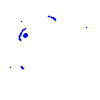
Particle: kaon